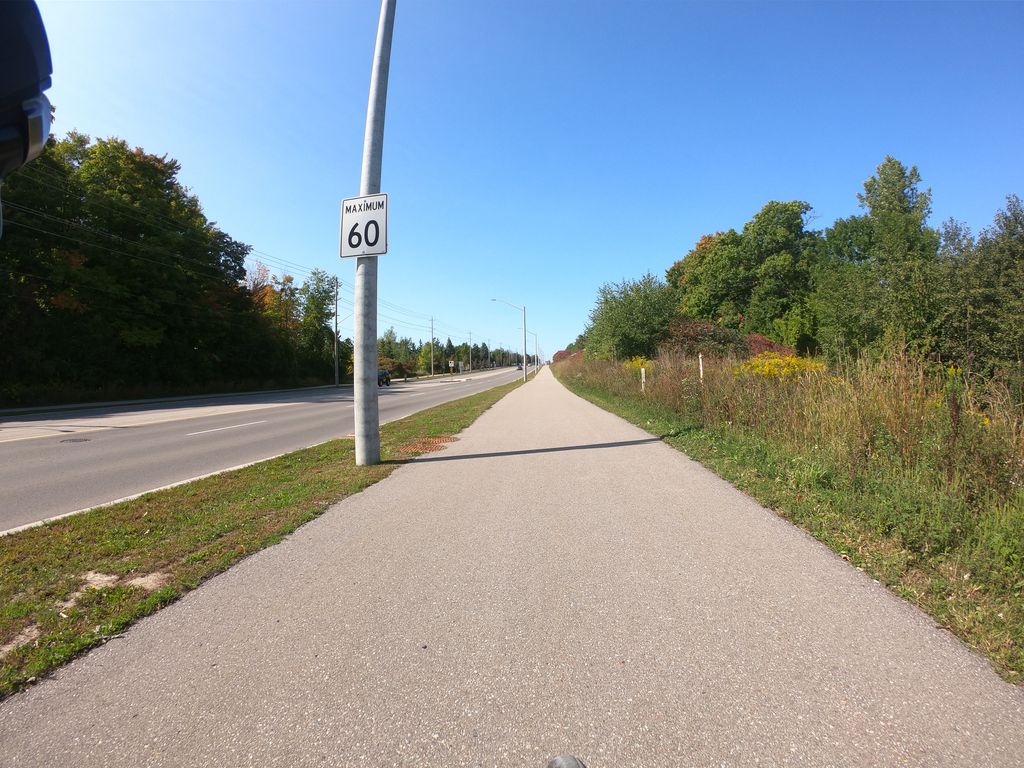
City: kitchener-waterloo